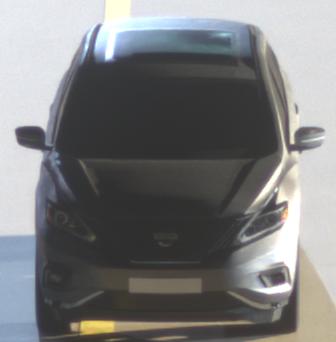
Make: Nissan
Model: Murano
Detailed model: Gen. 3 Z52
Model produced from: 2015
Doors: 5
Color: gray
Road condition: dry road
Daytime: night
Contrast: high contrast